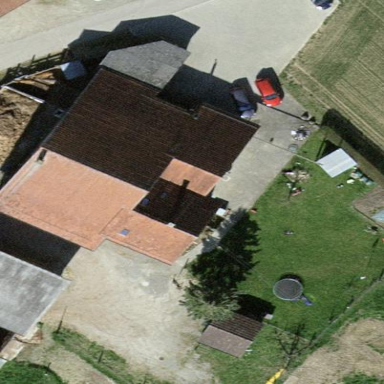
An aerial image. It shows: Farm building with gabled roof.